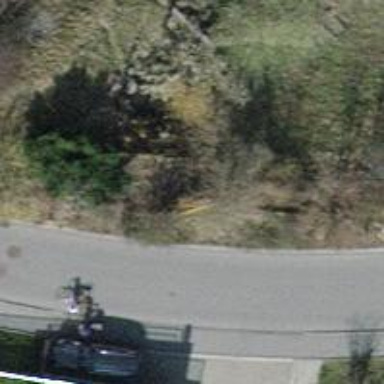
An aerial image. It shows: Fence is in the image.